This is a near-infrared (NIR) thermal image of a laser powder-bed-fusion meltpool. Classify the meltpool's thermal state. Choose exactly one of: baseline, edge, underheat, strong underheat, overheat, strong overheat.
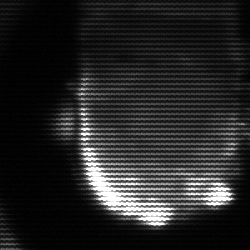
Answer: baseline